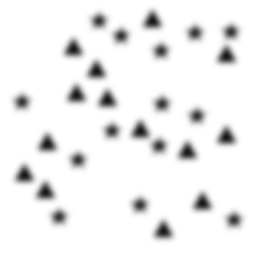
Squares: 0
Triangles: 14
Stars: 14
Total shapes: 28